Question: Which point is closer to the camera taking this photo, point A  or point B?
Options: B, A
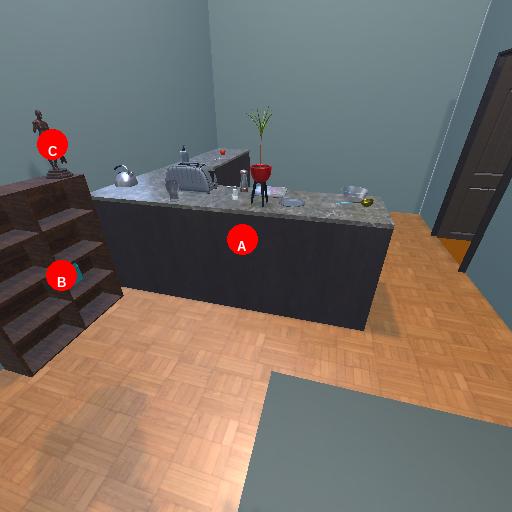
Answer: B